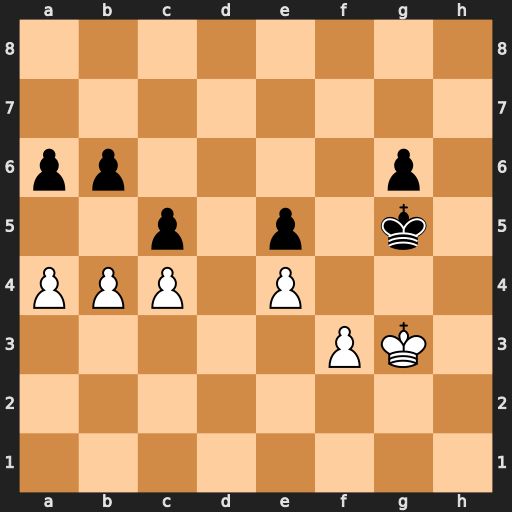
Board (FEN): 8/8/pp4p1/2p1p1k1/PPP1P3/5PK1/8/8
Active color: w
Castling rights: -
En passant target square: -
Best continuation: a5 bxa5 b5 axb5 cxb5 c4 b6 c3 b7 c2 b8=Q